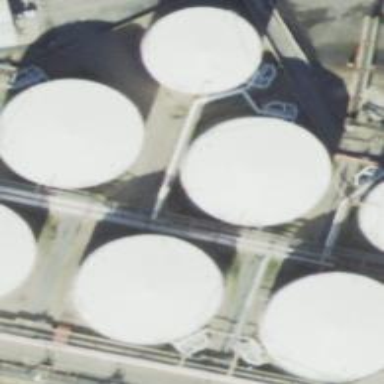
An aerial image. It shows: Storage tank which is man-made and housed in building.